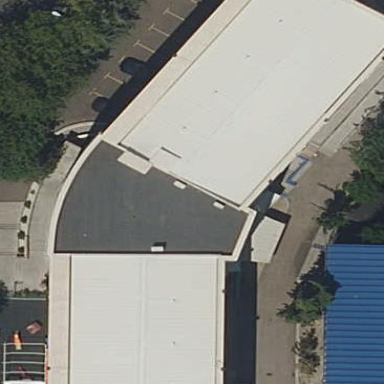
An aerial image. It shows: School building.